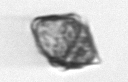
Label: Kryptoperidinium_triquetrum